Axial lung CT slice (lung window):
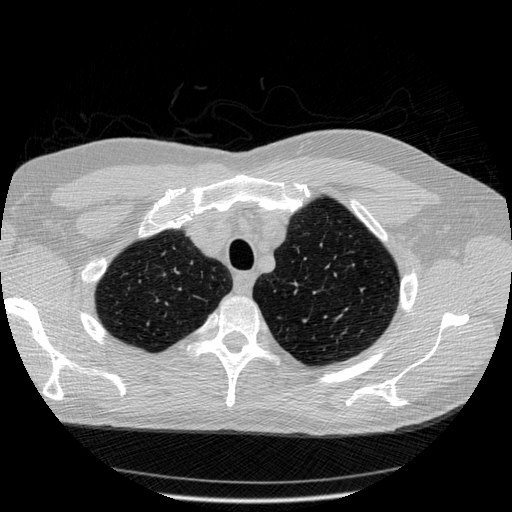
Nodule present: no